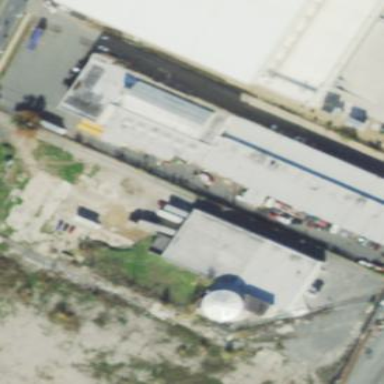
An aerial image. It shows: Warehouse.